Question: <URL>

I have some '<span>' elements which are 'inline-block' and after the last '<span>' I have a '<br>' to break a new line (could be more than just one '<br>').
The new line works on but doesn't work on (v. 24). Don't know why.
I write this so people who are searching the internet would have something to read regarding this matter, because I did not find anything on google/stackoverflow regarding this.
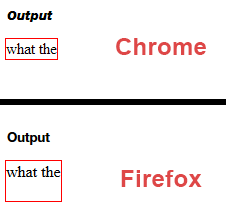
Answer: Solved: <URL>
By adding a <URL> to the container element like so:
'''
div:after{ content:'0B'; }
'''
This insures that there will be some content after the last '<br>' occurrence, effectively breaking into a new line. no need to add/change any DOM.